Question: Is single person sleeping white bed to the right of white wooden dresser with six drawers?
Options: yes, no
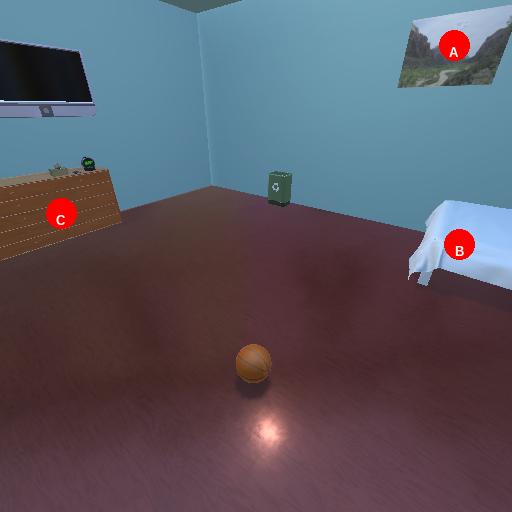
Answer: yes